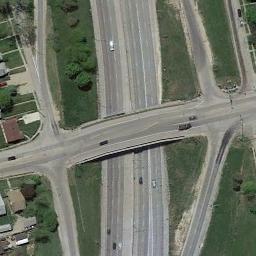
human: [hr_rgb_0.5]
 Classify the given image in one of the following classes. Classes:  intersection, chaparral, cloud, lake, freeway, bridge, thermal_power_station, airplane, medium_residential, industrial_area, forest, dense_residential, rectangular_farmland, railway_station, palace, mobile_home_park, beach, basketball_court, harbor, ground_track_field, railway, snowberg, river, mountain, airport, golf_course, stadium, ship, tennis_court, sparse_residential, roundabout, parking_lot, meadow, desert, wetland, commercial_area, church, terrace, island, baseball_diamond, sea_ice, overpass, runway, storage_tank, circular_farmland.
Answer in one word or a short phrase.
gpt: overpass